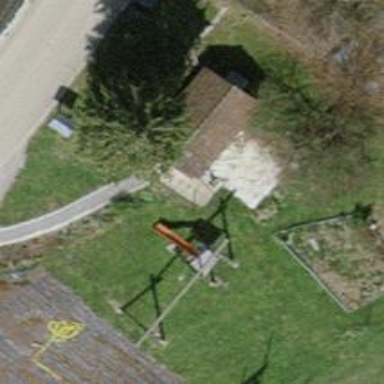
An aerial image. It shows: Picnic table located in leisure land area.